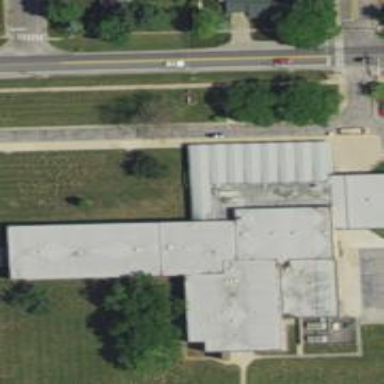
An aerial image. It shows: School building.